Aerial crown-view tile of a tropical tree (Barro Colorado Island, Panama), acquired 20240611:
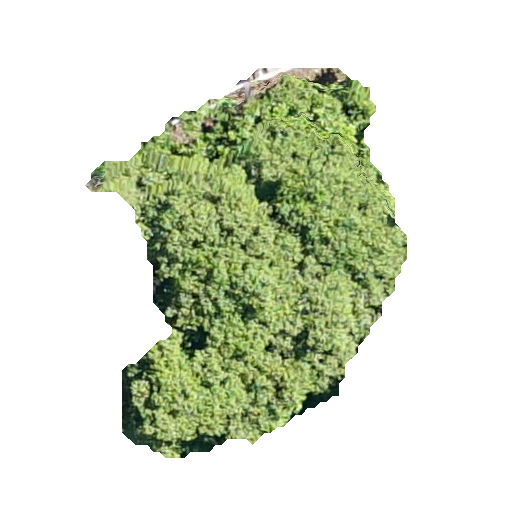
Species: Luehea seemannii
GBIF accepted scientific name: Luehea seemannii
Crown area: 126.43 m²